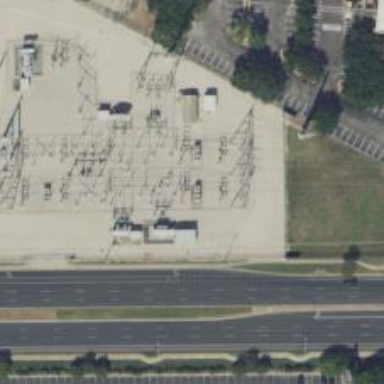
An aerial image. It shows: Switch for power supply.